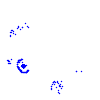
Particle: electron